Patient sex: F
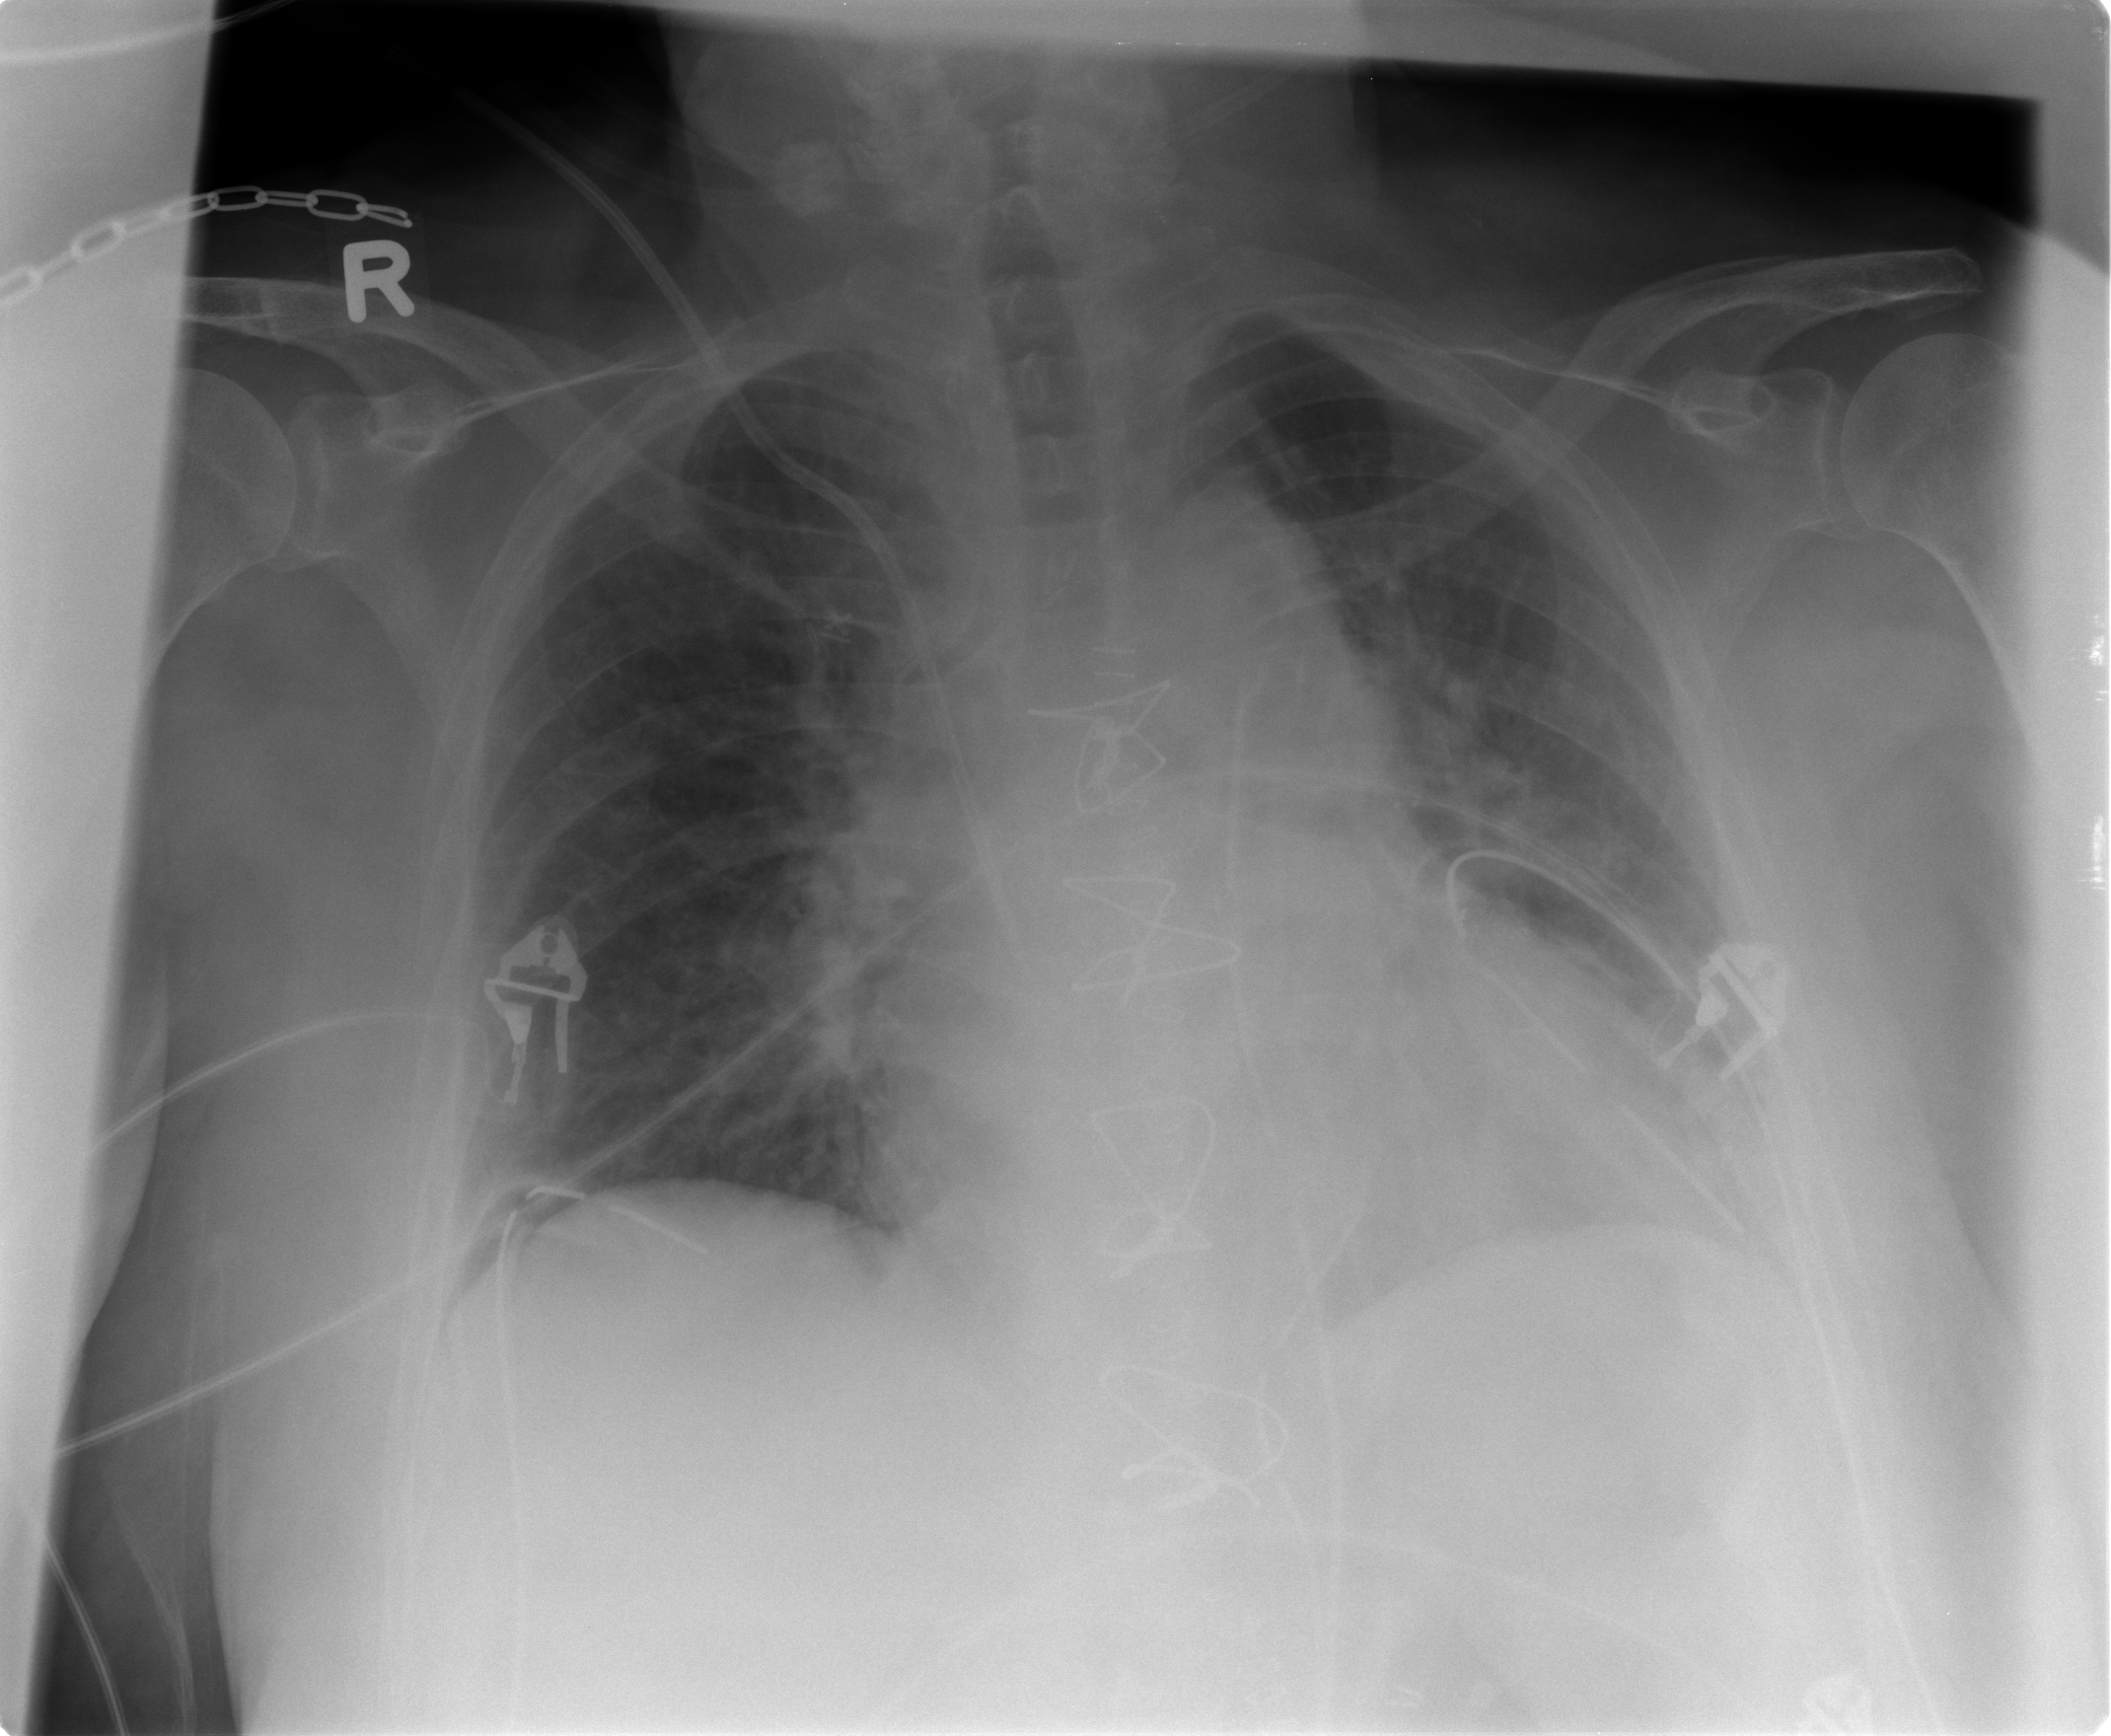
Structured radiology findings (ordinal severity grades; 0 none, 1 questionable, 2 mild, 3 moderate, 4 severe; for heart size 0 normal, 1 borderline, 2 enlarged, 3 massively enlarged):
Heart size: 0
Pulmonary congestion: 2
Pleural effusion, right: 0
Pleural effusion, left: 2
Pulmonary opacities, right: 0
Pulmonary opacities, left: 0
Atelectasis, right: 2
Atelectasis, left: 2